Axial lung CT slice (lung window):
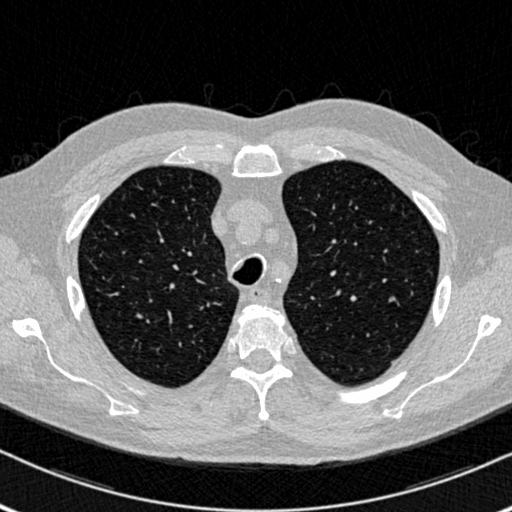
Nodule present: no